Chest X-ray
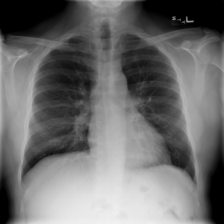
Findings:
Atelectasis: negative
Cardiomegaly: negative
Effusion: negative
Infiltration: negative
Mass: negative
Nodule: negative
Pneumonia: negative
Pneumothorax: negative
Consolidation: negative
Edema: negative
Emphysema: negative
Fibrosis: negative
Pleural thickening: negative
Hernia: negative